Question: I have the following html5 body:
'''
<body>
<div id="container">
<div class="content" id="topleft">topleft</div>
<div class="content" id="topcenter">topcenter</div>
<div class="content" id="topright">topright</div>
<div class="content" id="centerleft">centerleft</div>
<div class="content" id="centercenter">centercenter</div>
<div class="content" id="centerright">centerright</div>
<div class="content" id="bottomleft">bottomleft</div>
<div class="content" id="bottomcenter">bottomcenter</div>
<div class="content" id="bottomright">bottomright</div>
</div>
</body>
'''
And I would like to achieve a dynamic layout that looks this:

Where as each content element should be layed out (docked) in the corners relative to its parent container and all center elements should be centered at the respective sides. It should not matter what size or position the parent container has, so I cannot use absolute pixel coordinates for positioning.
This is what I have so far:
'''
div#container {
background: lightblue;
position: relative;
width: 500px;
height: 500px;
}
div.content
{
width: 100px;
height: 100px;
position: absolute;
background: lightyellow;
text-align: center;
margin: auto;
}
div#topleft {
}
div#topcenter {
right: 50%; /*obviously doesn't center*/
}
div#topright {
right: 0px;
}
div#centerleft {
top: 50%; /*obviously doesn't center*/
left: 0px;
}
div#centercenter {
top: 50%; /*obviously doesn't center*/
right: 50%; /*obviously doesn't center*/
}
div#centerright {
right: 0px;
top: 50%; /*obviously doesn't center*/
}
div#bottomleft {
bottom: 0px;
}
div#bottomcenter {
bottom: 0px;
right: 50%; /*obviously doesn't center*/
}
div#bottomright {
right: 0px;
bottom: 0px;
}
'''
It all works fine for the corners but of course all the center elements are not aligned centered and I understand why. I just don't know, how is this done in CSS3...
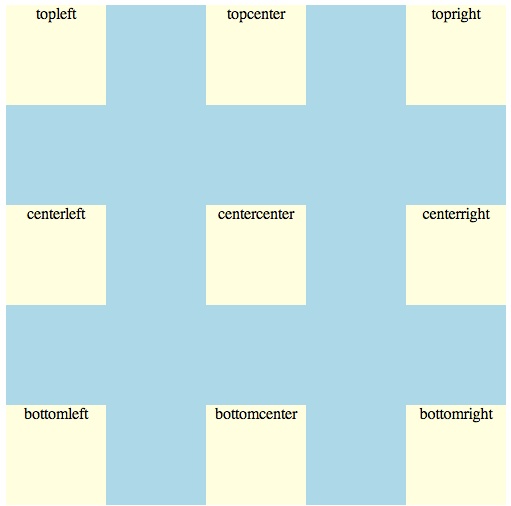
Answer: To vertically center a fixed-height element in its parent, use:
'''
top:50%;
margin-top:-50px;
'''
For horizontal you can do the same with left and margin-left, or just not define anything and use "margin:0 auto" since it automatically fills them up equally left and right then.